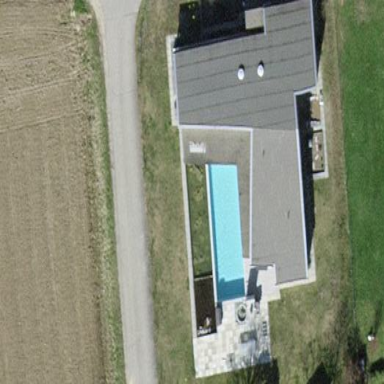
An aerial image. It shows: Gabled roofed house.